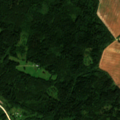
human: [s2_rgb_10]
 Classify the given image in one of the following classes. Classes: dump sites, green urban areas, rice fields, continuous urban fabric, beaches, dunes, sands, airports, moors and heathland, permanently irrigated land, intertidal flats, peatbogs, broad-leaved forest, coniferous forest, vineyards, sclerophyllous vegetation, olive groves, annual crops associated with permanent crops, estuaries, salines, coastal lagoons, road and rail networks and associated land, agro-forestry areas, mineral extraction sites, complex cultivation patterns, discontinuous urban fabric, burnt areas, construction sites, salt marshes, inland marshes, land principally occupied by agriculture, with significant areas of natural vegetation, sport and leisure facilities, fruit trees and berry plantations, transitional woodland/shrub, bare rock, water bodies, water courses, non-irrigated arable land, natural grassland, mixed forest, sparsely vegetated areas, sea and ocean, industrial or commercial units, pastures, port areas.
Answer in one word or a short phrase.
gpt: non-irrigated arable land, mixed forest, transitional woodland/shrub